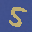
Label: 5